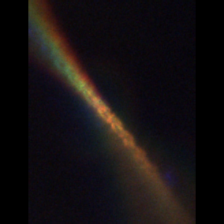
Taxon: Guinardia
Group: Diatoms